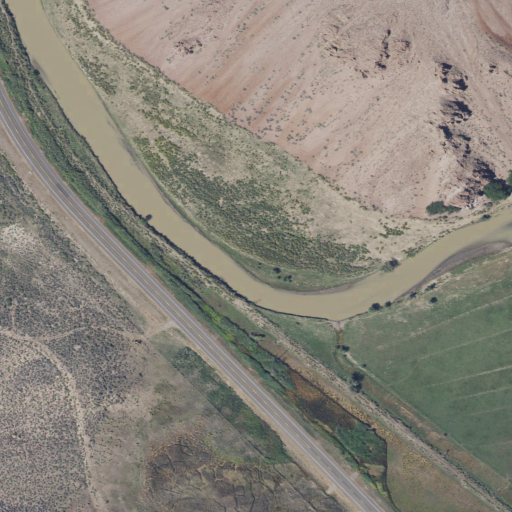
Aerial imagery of valley in Utah named Marysvale Valley containing shrub, evergreen forest, pasture, low intensity development, woody wetlands, open water, mixed forest, medium intensity development, grassland, and deciduous forest